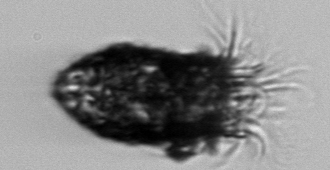
Label: Stenosemella_pacifica